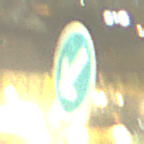
Verkehrszeichen: VorgeschriebeneVorbeifahrtLinks
Umgebung: Outdoor, Urban
Tageszeit: Night
Wetter: PartlyCloudy
Licht: Artificial
Jahreszeit: NotSpecified
Kontrast: HighContrast